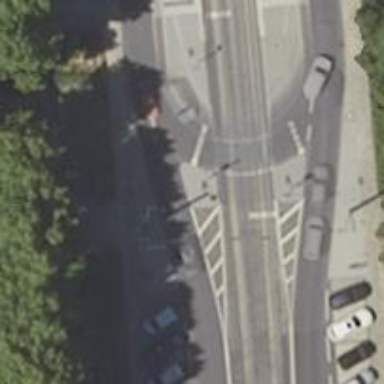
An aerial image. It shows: Tram level crossing on railway.